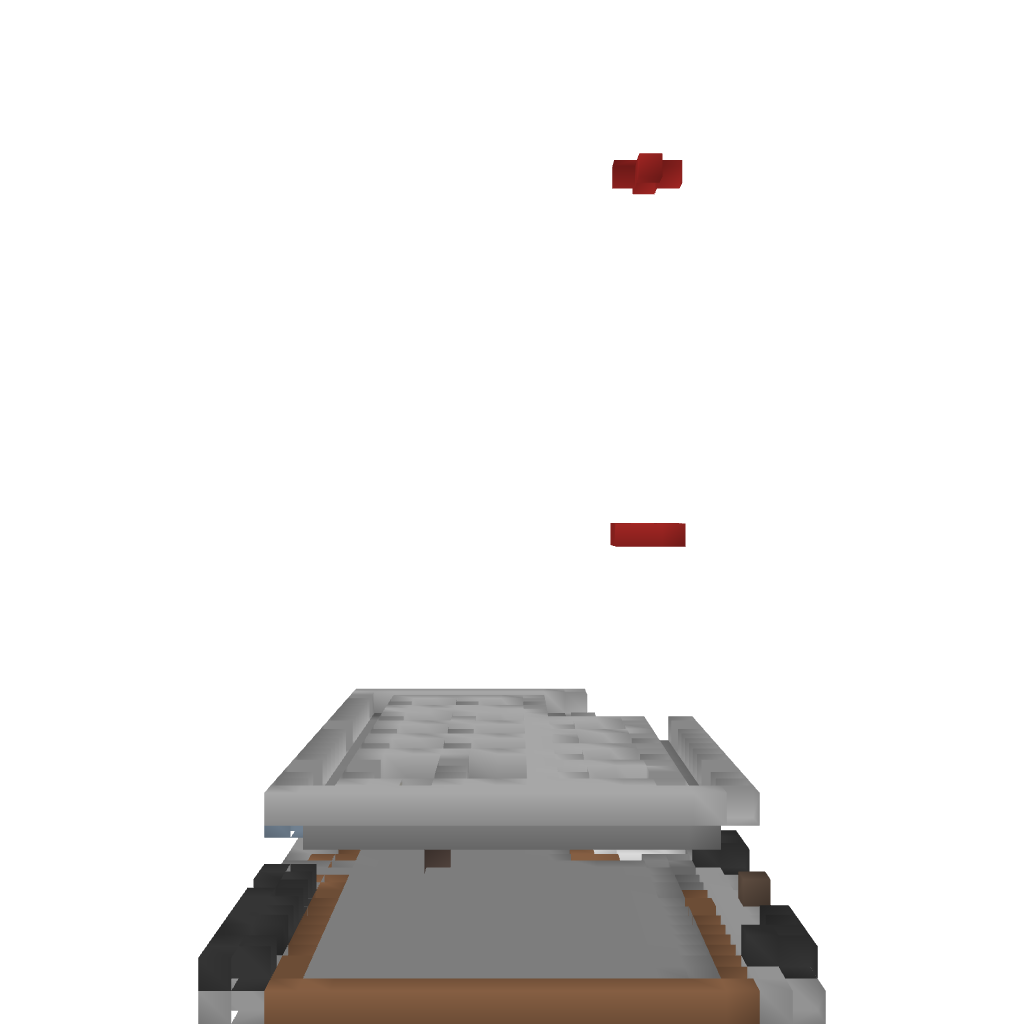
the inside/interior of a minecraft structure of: Medium Factory